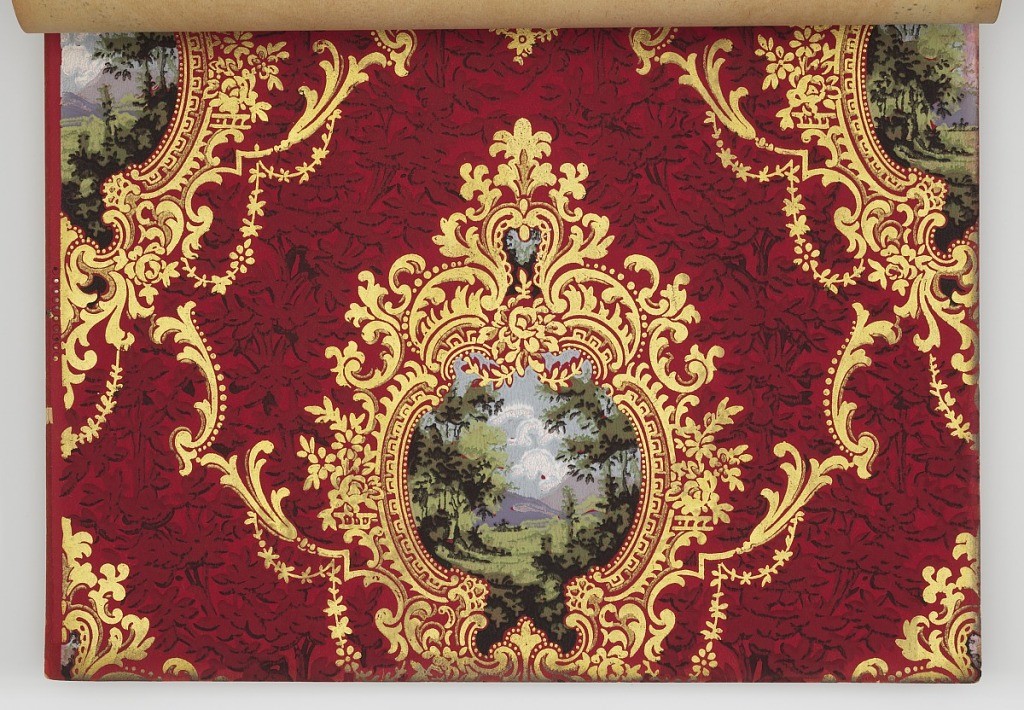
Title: Cobban Brothers, Wall Paper and Room Mouldings
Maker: Cobban Brothers, American
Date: ca. 1900
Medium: Machine-printed paper
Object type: Sample book
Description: All of the samples included in this album are combination sidewall and frieze papers. The samples include landscape papers, lace effects, moiré, and grape vine designs, with several of the designs printed in deep saturated colors. There are no ceiling papers in this album. Most of the designs are in the art nouveau or Louis XVI style.